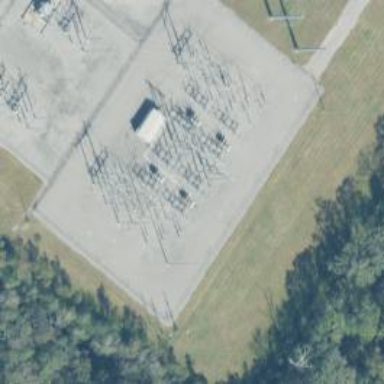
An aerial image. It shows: Switch for power supply.